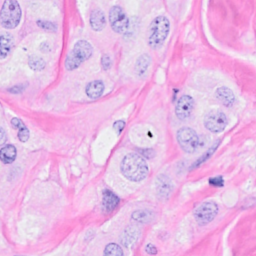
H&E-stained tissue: Breast